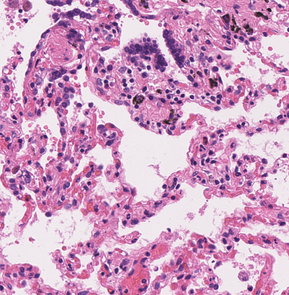
Tumor epithelial tissue: no
Tumor-associated stroma tissue: no
Normal tissue: yes